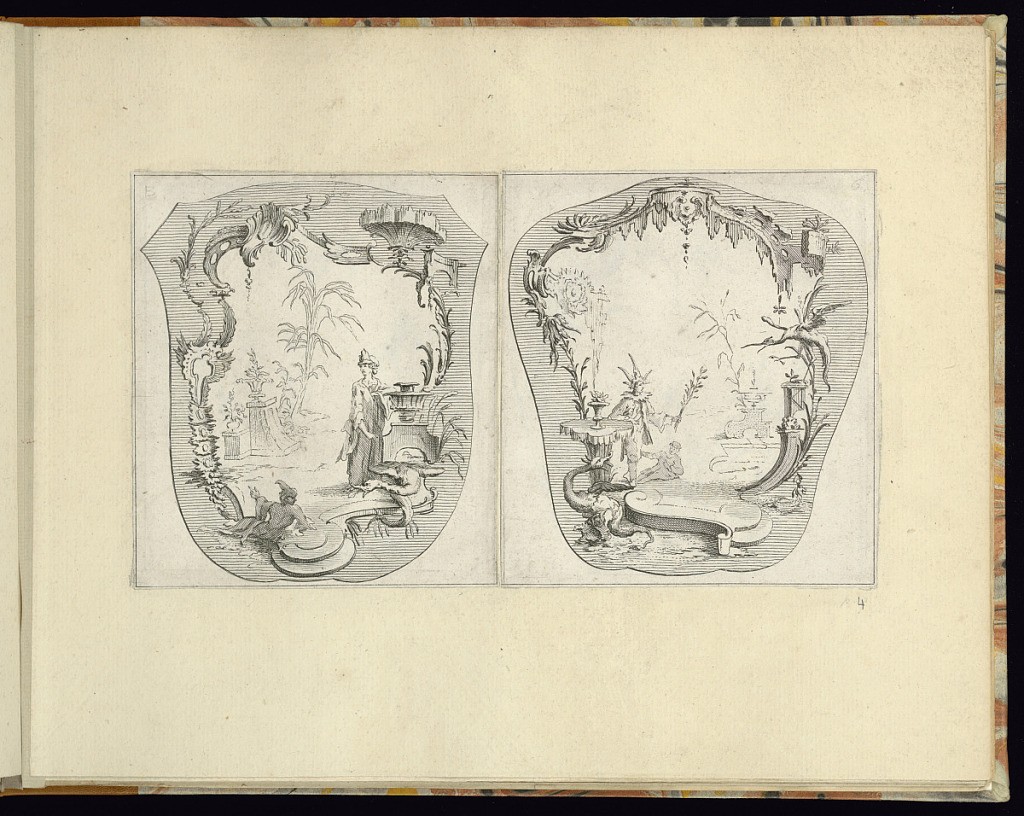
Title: Design for a Hand Fan (Left Plate)
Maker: Bellay, French, active from 1734
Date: ca.1734–37
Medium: Etching on laid paper
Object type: Print
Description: A design for a hand fan or hand screen pasted to the left of another design. The design features rococo and chinoiserie (in the Chinese style) motifs, with a woman standing in a landscape leaning on a vase, framed by cartouches, fleurons, leaves, a dragon or sea creature and a male figure seated in the foreground. There are two vases with leaves in the background on plinths.